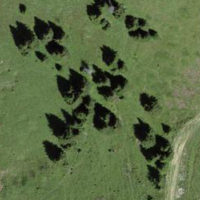
EUNIS habitat code: 23
Species observed at this site:
Erebia melampus